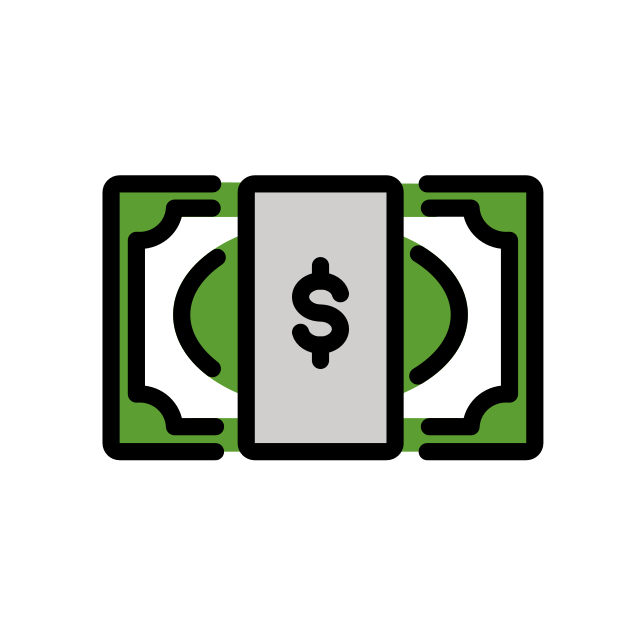
Emoji: 💵
Name: banknote with dollar sign
Unicode: 0x1f4b5